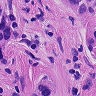
Metastatic tissue present: yes